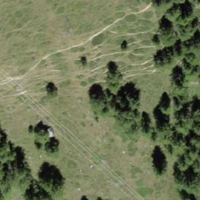
EUNIS habitat code: 26
Species observed at this site:
Arnica montana
Arcyptera fusca